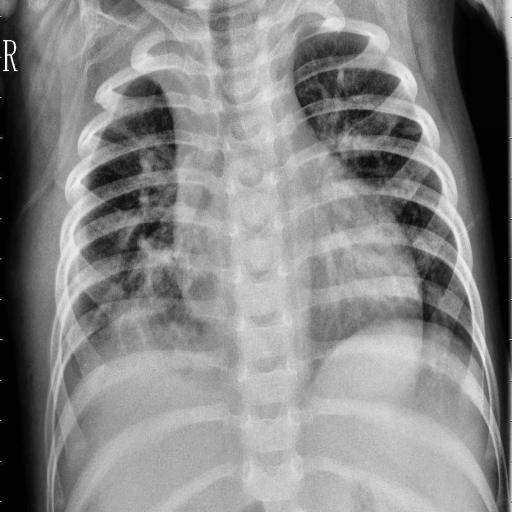
Finding: PNEUMONIA